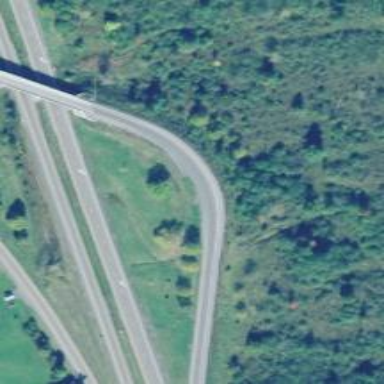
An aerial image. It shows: Primary highway.